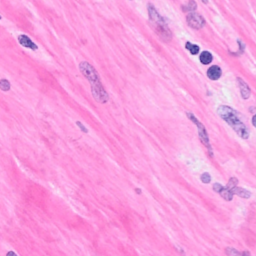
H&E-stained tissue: Breast